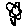
Label: flower